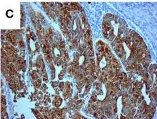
Coexistence of uterine endometrioid adenocarcinoma along with PEComa and leiomyoma. (C-E). Endometrioid carcinoma: diffuse and intense CKAE1/AE3. X200).
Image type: pathology (immunostaining)